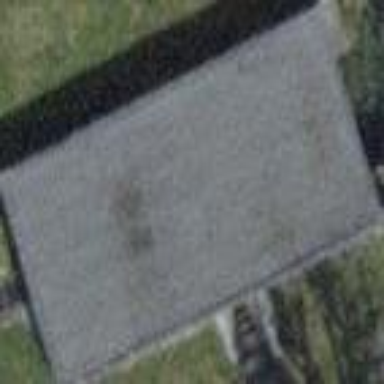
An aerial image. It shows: Shed.